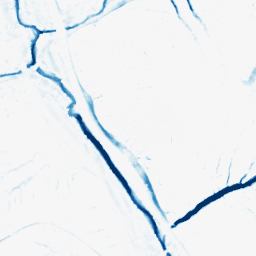
Category: morphological
Decomposition family: morphological
Decomposition parameters: operation: closing
size: 5
Upsampling method: linear_exact
Upsampling parameters: scale: 8
Upsampling scale: 8